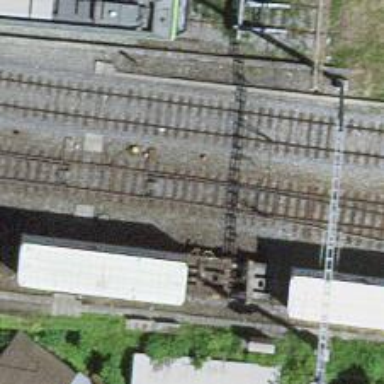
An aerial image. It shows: Railway switch.